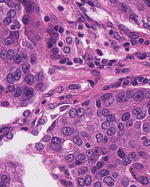
Tumor epithelial tissue: yes
Tumor-associated stroma tissue: yes
Normal tissue: no